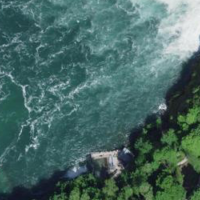
EUNIS habitat code: 15
Species observed at this site:
Asplenium ruta-muraria
Allium ursinum
Campanula rapunculoides
Arum maculatum
Clematis vitalba
Lamium galeobdolon
Carex spicata
Poa nemoralis
Campanula trachelium
Squalius cephalus
Melica nutans